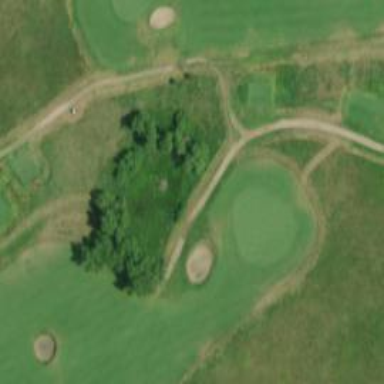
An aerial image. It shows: Golf rough area.